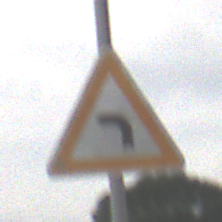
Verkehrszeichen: KurveLinks
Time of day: Midday
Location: Outdoor (Nature)
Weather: PartlyCloudy
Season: NotSpecified
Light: Natural